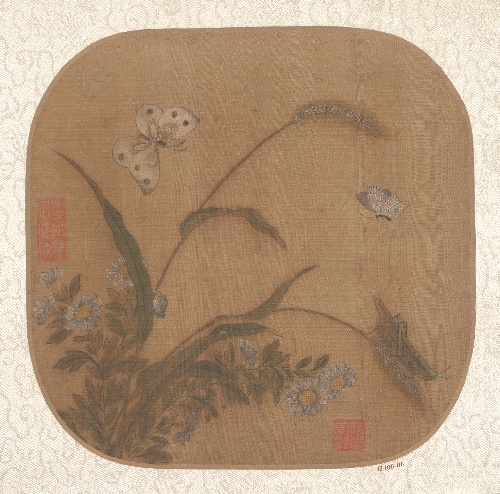
Artist: Gong Jufi
Artist bio: Chinese
Object type: Fan mounted as an album leaf
Classification: Paintings
Medium: Fan mounted as an album leaf; ink and color on silk
Culture: China
Period: probably Yuan dynasty (1271–1368)
Dimensions: 8 x 8 1/8 in. (20.3 x 20.6 cm)
Department: Asian Art
Credit line: John Stewart Kennedy Fund, 1913
Accession year: 1913
Repository: Metropolitan Museum of Art, New York, NY
Tags: Butterflies|Flowers